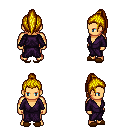
a pixel art fantasy rpg character, male body template, human, tanned skin, purple robe, red pants, blonde long topknot hairstyle, brown slippers, four views (front, back, left, right), 2x2 character sprite sheet, small pixel art, hard edges, no anti-aliasing